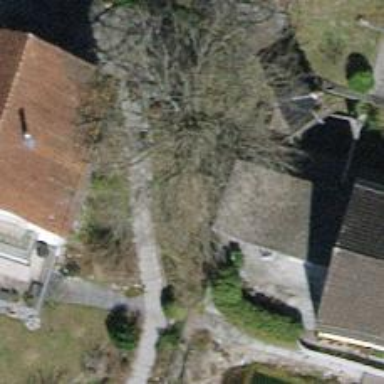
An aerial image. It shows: Single tag "natural: tree."